Interaction volume radius: 10 \u00c5
Interaction volume height: 10 \u00c5
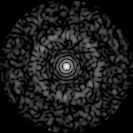
Disorder parameter: 0.8277